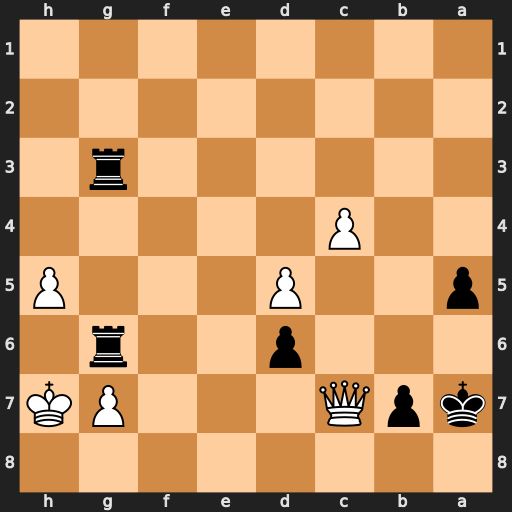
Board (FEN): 8/kpQ3PK/3p2r1/p2P3P/2P5/6r1/8/8
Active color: b
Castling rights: -
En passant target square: -
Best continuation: Rxg7+ Qxg7 Rxg7+ Kxg7 a4 h6 a3 h7 a2 Kg8 a1=Q